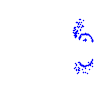
Particle: proton